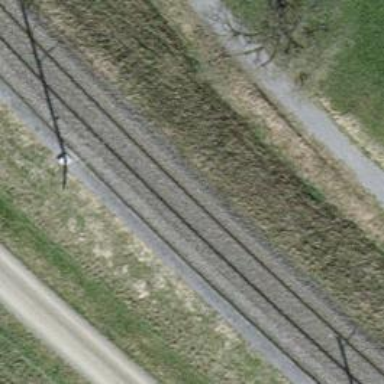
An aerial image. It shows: Single railway track with electrified contact line.